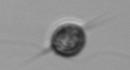
Label: Acanthoica_quattrospina